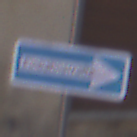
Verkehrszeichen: EinbahnstrasseRechtsweisend
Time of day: MorningAfternoon
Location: Outdoor (Urban)
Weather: PartlyCloudy
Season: NotSpecified
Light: Natural